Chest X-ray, AP view. Patient: 67 years old, sex F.
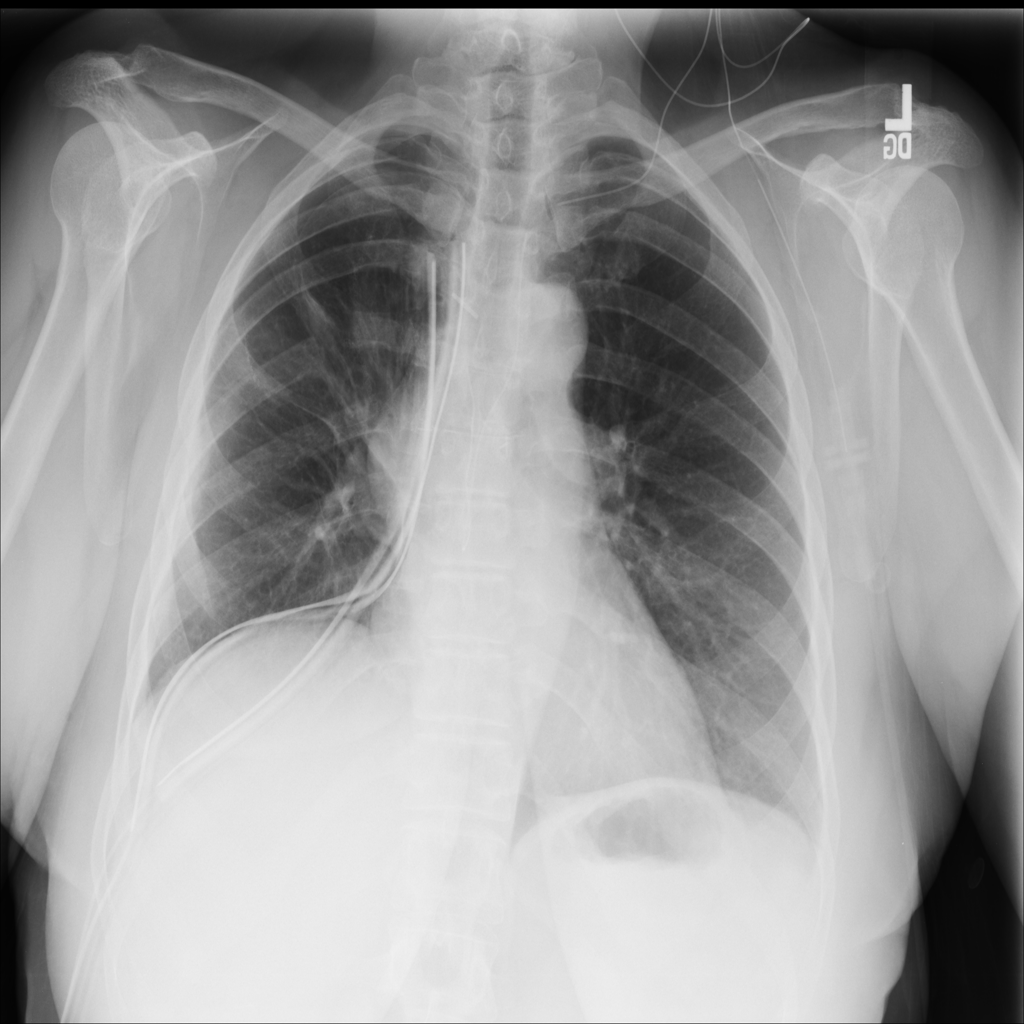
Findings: Pneumothorax